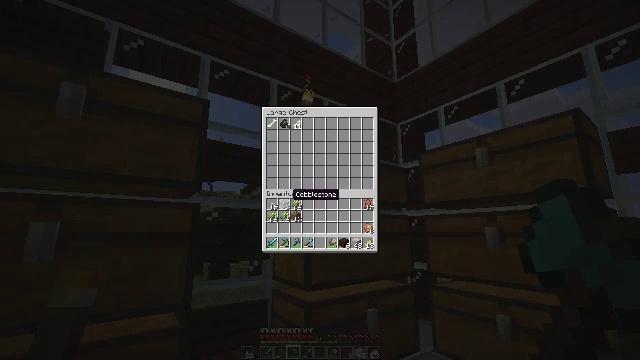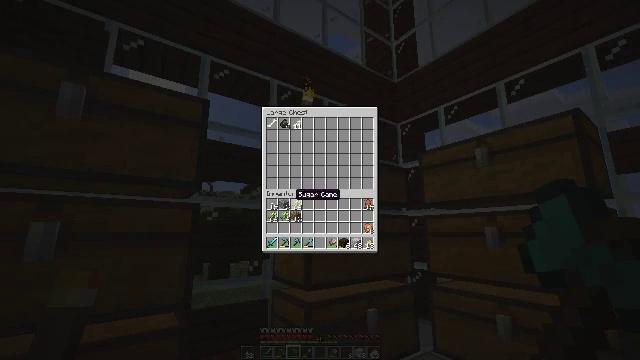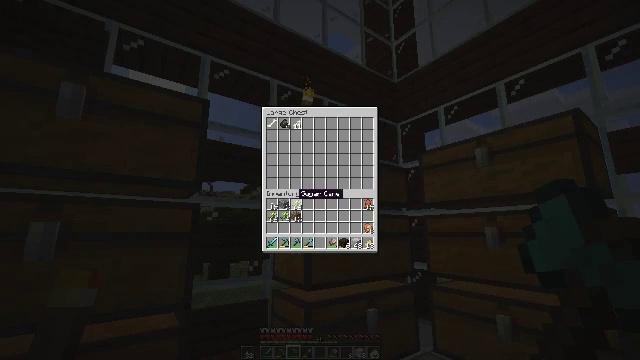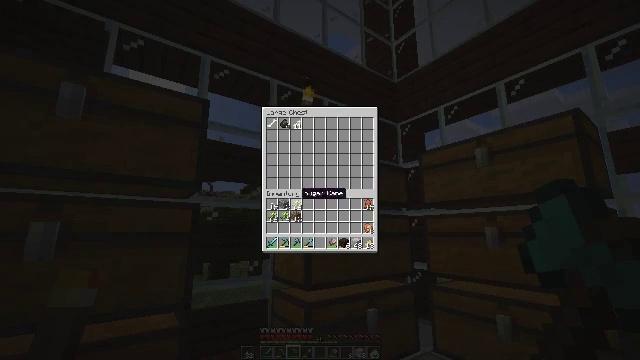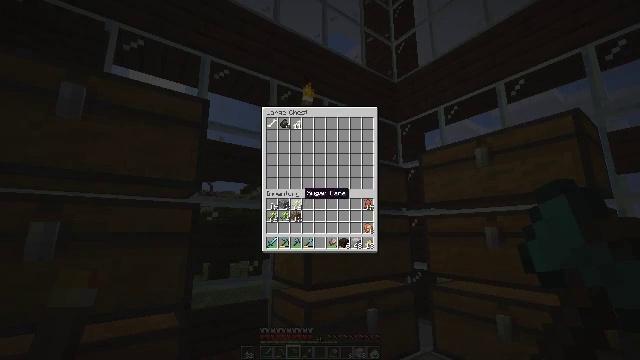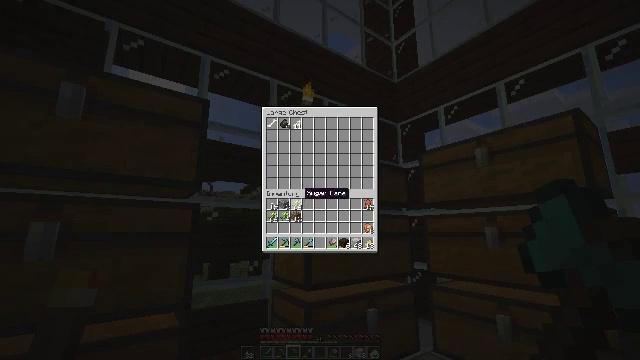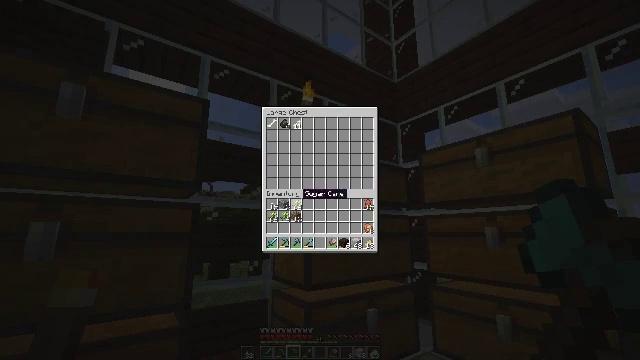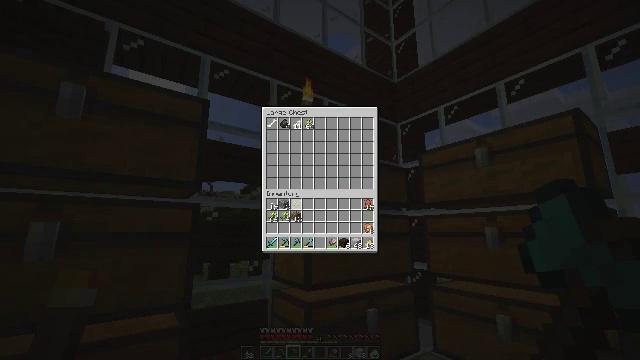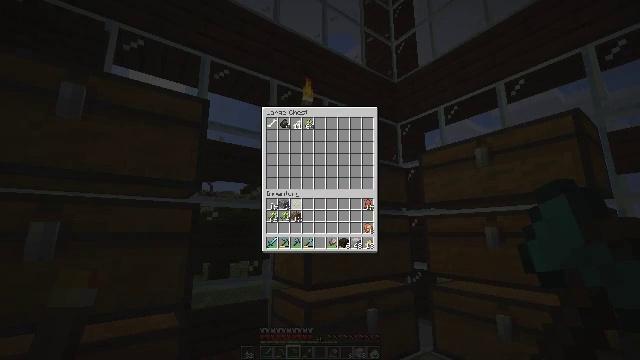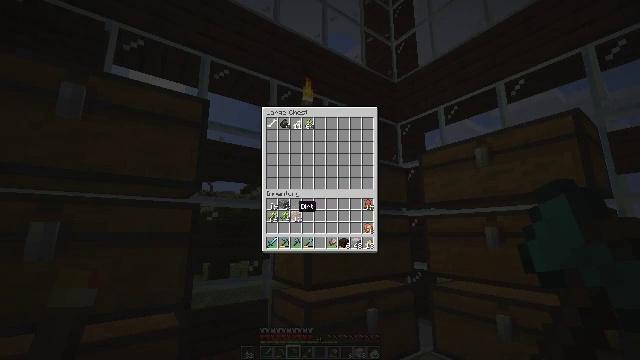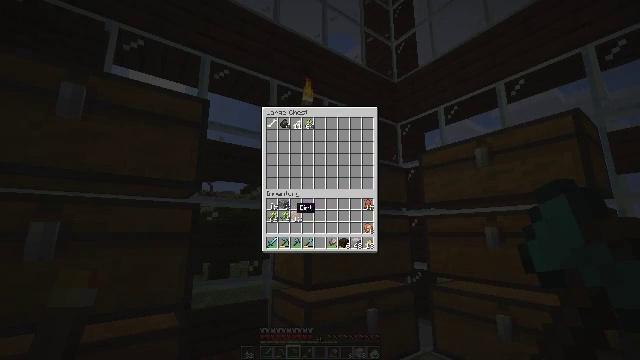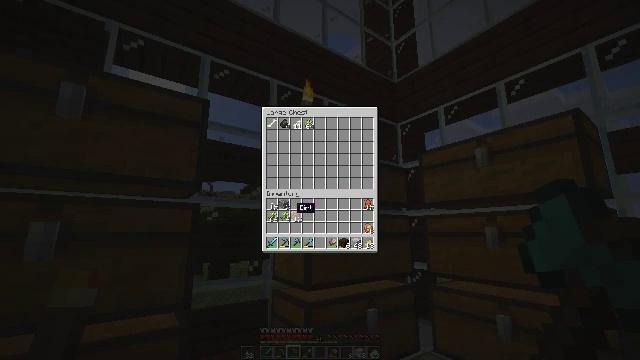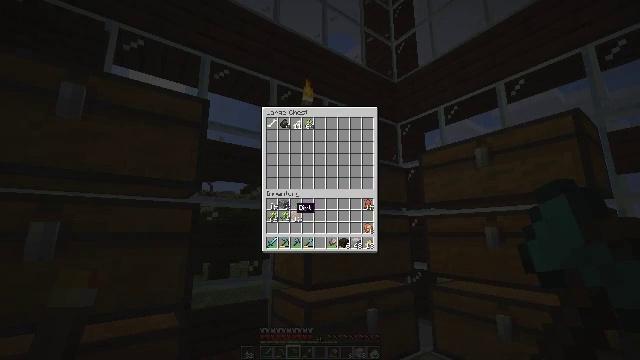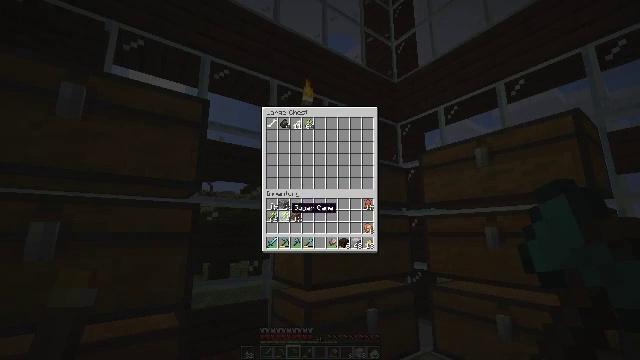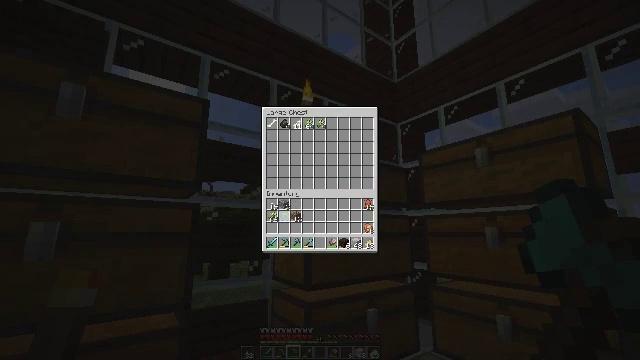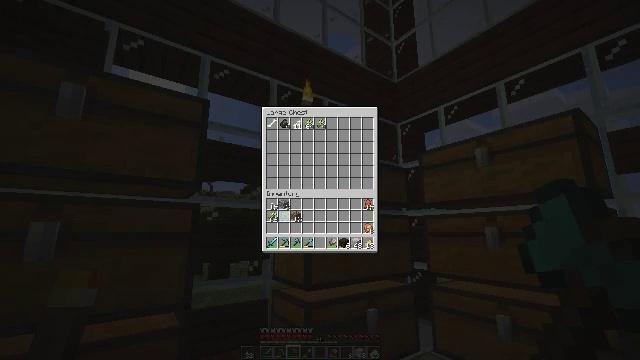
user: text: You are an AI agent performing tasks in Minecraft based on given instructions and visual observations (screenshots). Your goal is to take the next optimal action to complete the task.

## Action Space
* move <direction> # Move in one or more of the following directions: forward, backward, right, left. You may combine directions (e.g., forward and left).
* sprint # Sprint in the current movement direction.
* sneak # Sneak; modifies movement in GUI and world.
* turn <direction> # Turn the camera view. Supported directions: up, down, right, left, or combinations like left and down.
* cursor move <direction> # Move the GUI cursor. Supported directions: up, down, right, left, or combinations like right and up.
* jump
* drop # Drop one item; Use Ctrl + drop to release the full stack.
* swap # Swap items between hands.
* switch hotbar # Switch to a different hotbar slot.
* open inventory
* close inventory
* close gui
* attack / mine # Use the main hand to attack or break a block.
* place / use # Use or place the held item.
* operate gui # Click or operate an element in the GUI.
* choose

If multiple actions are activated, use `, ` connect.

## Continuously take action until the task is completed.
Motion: motion action
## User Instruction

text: Gather dark oak log for crafting.
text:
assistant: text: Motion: no_op
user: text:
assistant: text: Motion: no_op
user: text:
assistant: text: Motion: no_op
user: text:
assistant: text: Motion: sneak
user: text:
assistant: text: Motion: sneak
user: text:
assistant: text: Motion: sneak
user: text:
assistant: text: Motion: sneak, attack / mine
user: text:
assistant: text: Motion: sneak, turn down, attack / mine
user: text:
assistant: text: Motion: sneak, turn down
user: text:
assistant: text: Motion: sneak
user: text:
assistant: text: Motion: sneak
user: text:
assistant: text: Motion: sneak
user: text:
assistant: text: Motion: sneak, turn left
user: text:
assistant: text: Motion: sneak, attack / mine
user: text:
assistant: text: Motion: sneak, attack / mine
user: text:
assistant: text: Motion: sneak, turn left, attack / mine
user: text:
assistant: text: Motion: sneak, turn left
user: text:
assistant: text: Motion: sneak, turn left
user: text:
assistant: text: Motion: sneak, attack / mine
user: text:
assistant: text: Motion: sneak, attack / mine
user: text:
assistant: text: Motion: sneak, turn right, attack / mine
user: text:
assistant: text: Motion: sneak, turn right
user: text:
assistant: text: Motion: sneak
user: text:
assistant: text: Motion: no_op
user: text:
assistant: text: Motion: no_op
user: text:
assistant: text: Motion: no_op
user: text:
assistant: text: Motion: no_op
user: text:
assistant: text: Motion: no_op
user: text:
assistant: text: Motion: no_op
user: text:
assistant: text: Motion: attack / mine